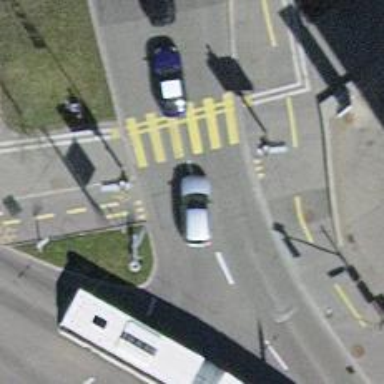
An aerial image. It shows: Road crossing with traffic signals.